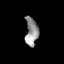
Tissue: skin
Cell type: T cells
Senescence score: 0.7072
Nuclear area (px): 357
Mean DAPI intensity: 147.672